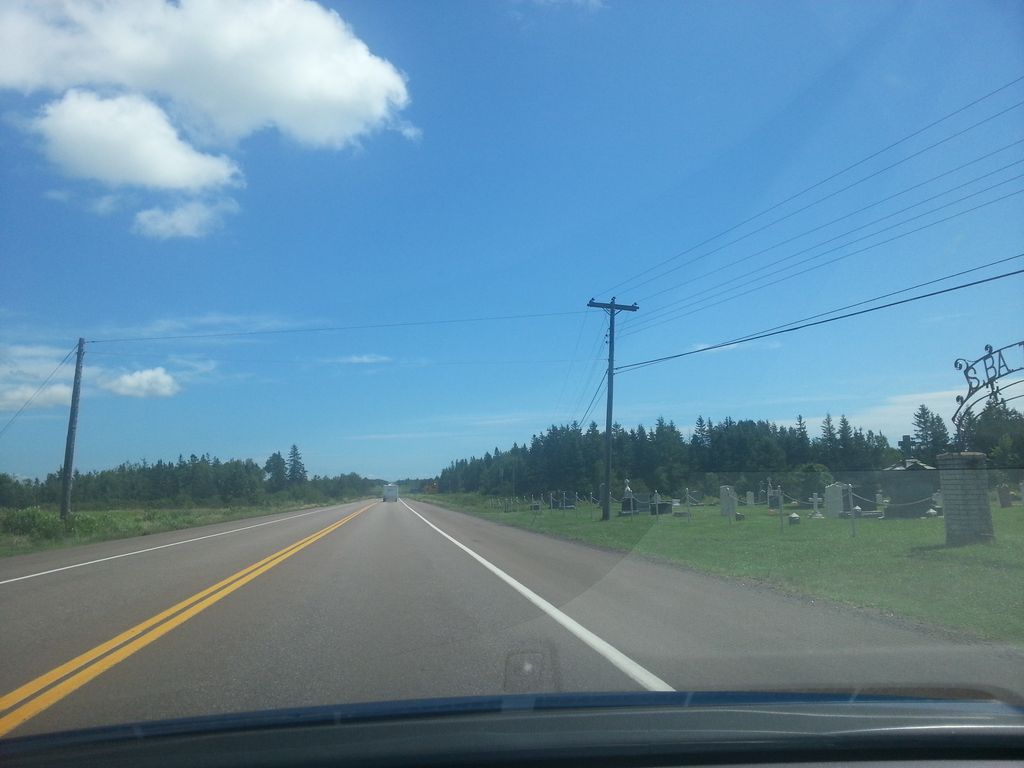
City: charlottetown